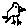
Label: bird